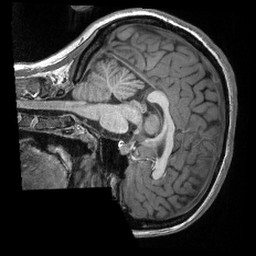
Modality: T1w
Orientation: sagittal
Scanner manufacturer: siemens
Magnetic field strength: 3 T
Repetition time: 2.3 s
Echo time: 0.00308 s